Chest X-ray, AP view. Patient: 62 years old, sex M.
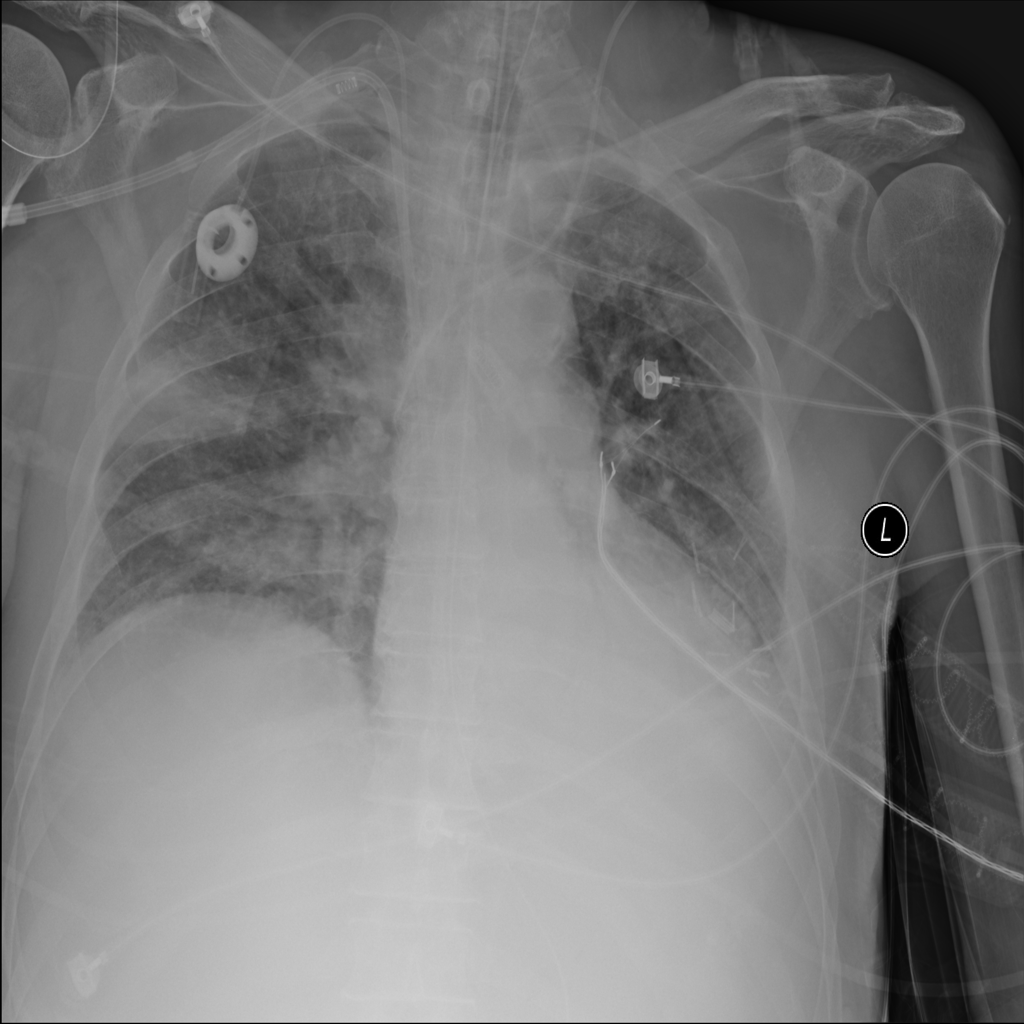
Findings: Consolidation